Aerial crown-view tile of a tropical tree (Barro Colorado Island, Panama), acquired 20240918:
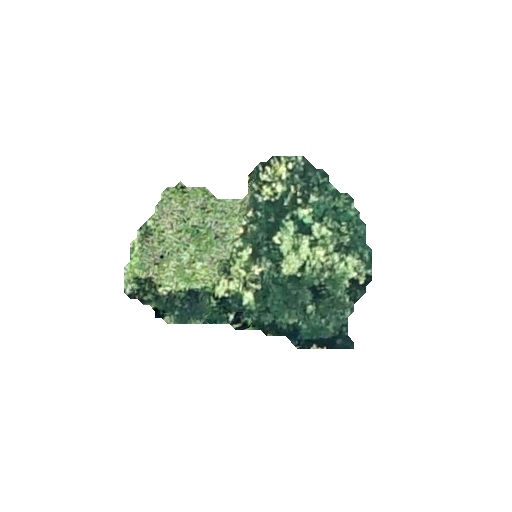
Species: Protium stevensonii
GBIF accepted scientific name: Tetragastris panamensis
Crown area: 51.794 m²